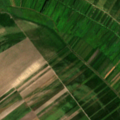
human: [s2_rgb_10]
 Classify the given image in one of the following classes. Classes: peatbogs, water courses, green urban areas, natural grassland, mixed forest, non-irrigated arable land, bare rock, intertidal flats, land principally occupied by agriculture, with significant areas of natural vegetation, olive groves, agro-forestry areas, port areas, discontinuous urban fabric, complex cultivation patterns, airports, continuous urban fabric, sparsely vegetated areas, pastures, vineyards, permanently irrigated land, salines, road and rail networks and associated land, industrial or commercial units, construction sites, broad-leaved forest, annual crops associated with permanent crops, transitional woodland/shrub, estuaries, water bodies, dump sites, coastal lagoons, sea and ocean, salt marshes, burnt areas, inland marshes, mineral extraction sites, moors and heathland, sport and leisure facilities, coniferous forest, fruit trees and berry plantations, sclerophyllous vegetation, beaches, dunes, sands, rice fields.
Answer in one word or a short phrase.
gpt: non-irrigated arable land, land principally occupied by agriculture, with significant areas of natural vegetation, transitional woodland/shrub